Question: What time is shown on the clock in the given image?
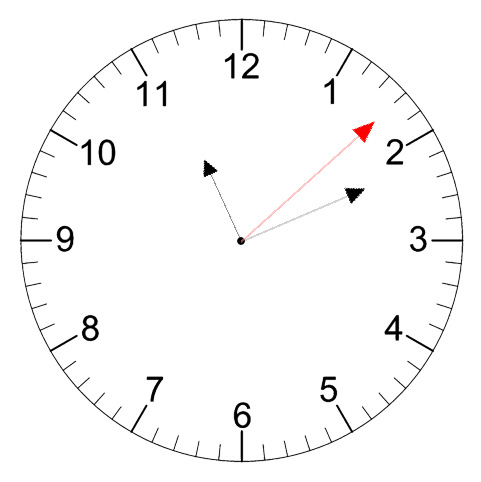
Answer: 11:11:08